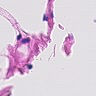
Metastatic tissue present: no